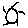
Label: sun